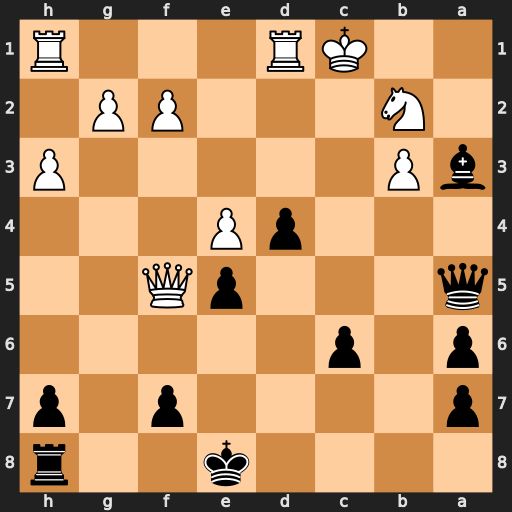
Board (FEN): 4k2r/p4p1p/p1p5/q3pQ2/3pP3/bP5P/1N3PP1/2KR3R
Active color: b
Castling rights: k
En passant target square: -
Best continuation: Qc3+ Kb1 Qxb2#